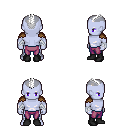
a pixel art fantasy rpg character, male body template, dark elf, purple skin, leather shoulder armor, magenta pants, white short mohawk hairstyle, white cloth bandages, black shoes, four views (front, back, left, right), 2x2 character sprite sheet, small pixel art, hard edges, no anti-aliasing